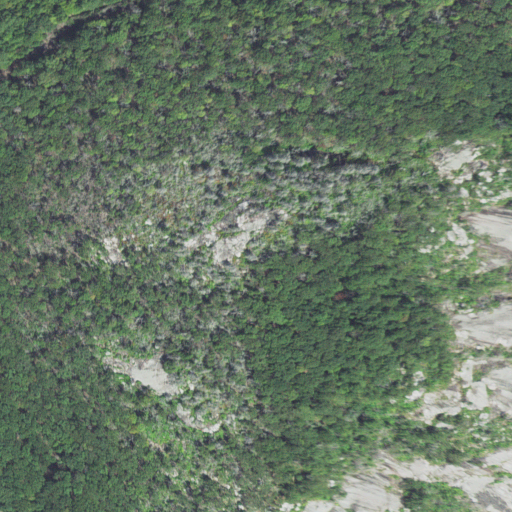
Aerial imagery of mountain in North Carolina named Cedar Knob containing deciduous forest, mixed forest, shrub, grassland, open development, and barren land